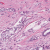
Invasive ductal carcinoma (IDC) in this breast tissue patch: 1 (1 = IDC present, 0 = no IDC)